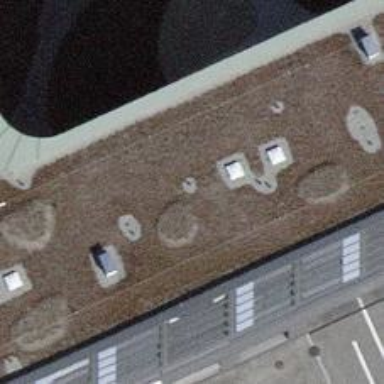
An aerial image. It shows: Charging station.